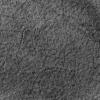
Atmospheric dust classification: not_dusty